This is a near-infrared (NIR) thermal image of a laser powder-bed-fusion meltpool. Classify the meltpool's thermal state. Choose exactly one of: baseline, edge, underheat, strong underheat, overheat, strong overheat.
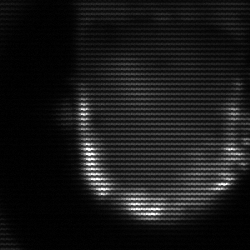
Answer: baseline